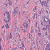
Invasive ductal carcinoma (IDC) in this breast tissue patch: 1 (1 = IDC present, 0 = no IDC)